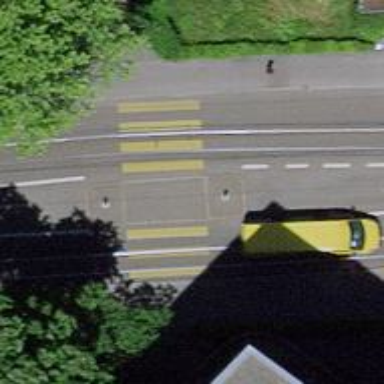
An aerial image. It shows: Kerb barrier.